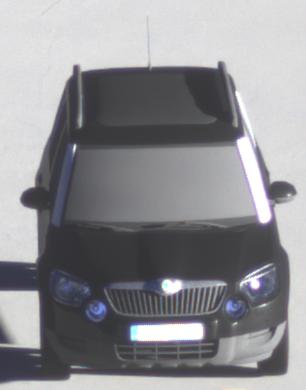
Make: Skoda
Model: Yeti 1.2 TSI
Detailed model: Yeti
Model produced from: 2009/11
Model produced until: 2011/10
Doors: 5
Color: black
Road condition: dry road
Daytime: sunrise or sunset
Contrast: high contrast